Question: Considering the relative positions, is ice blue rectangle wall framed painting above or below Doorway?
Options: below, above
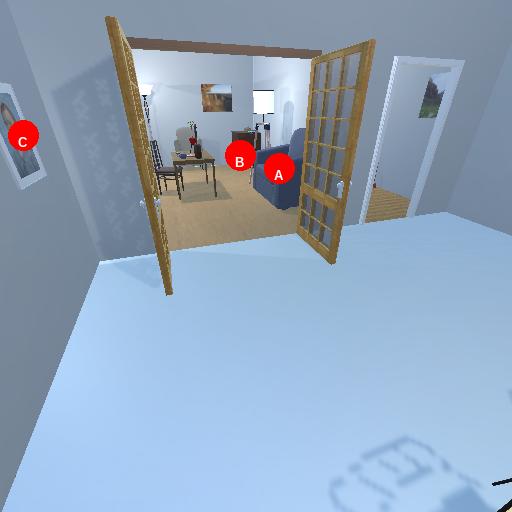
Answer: below